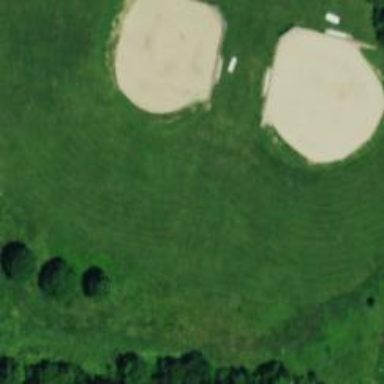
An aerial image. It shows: Baseball pitch for leisure land.